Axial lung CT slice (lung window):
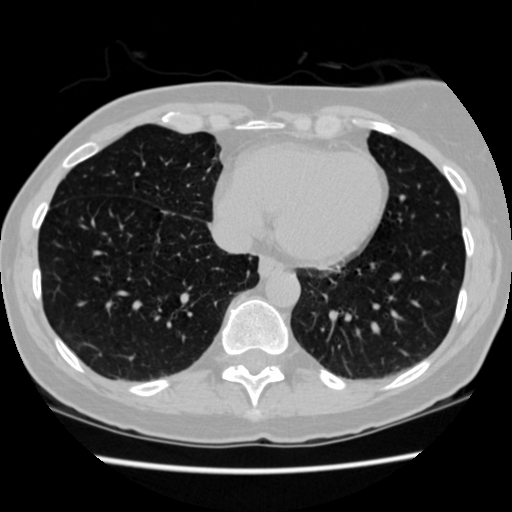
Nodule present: no